Field crop: tomato
Growth stage: 2
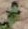
Species: solanum